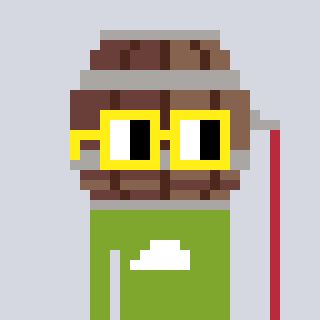
a pixel art character with square yellow glasses, a wine barrel-shaped head and a slimegreen-colored body on a cool background